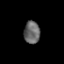
Tissue: prostate
Cell type: T cells
Senescence score: 0.701
Nuclear area (px): 350
Mean DAPI intensity: 103.183